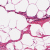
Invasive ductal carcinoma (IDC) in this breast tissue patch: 0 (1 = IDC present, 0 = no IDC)